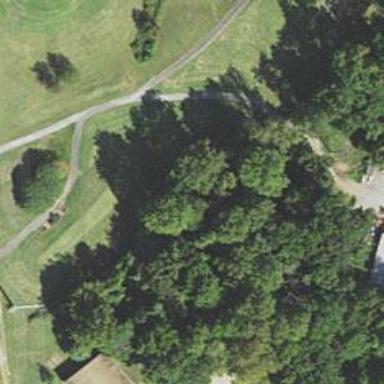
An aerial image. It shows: Disc golf basket.